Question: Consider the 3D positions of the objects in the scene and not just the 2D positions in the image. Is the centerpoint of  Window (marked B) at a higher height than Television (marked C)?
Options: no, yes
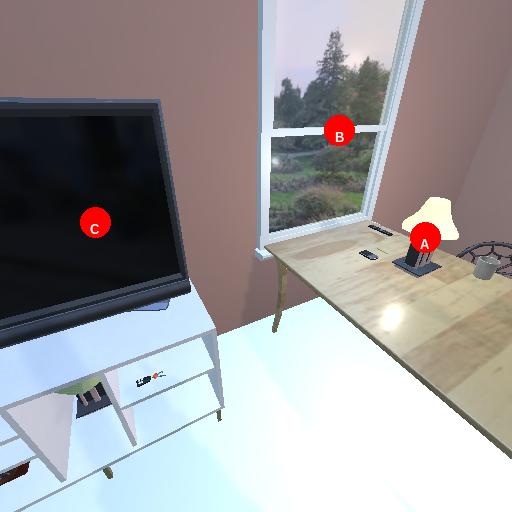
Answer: no